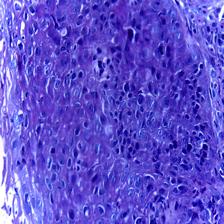
Diagnosis: OSCC